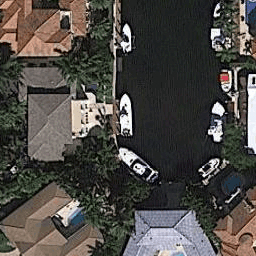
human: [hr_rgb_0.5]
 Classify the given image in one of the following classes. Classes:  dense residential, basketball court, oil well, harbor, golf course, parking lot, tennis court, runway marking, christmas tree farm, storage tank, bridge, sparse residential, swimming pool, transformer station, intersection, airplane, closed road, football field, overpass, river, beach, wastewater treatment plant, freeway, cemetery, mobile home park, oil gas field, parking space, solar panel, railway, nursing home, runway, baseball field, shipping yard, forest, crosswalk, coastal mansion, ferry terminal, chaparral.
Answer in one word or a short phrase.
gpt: coastal mansion